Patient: sex F, age 58
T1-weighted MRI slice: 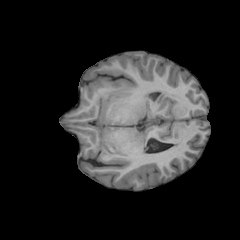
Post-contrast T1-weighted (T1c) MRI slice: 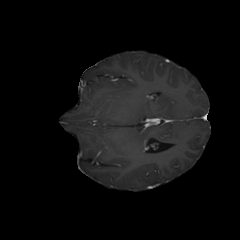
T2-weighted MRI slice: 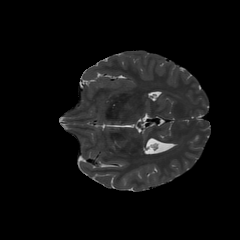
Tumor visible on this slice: no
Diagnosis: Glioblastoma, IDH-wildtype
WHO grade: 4